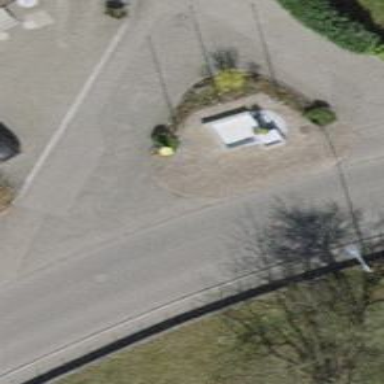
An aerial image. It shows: Post box is visible.